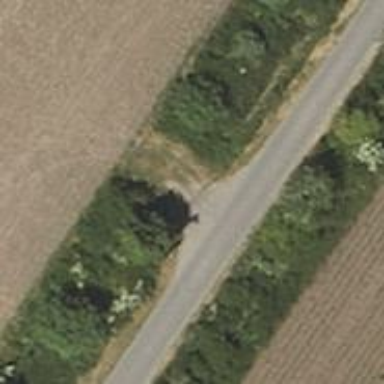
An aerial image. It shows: Passing place on the road.